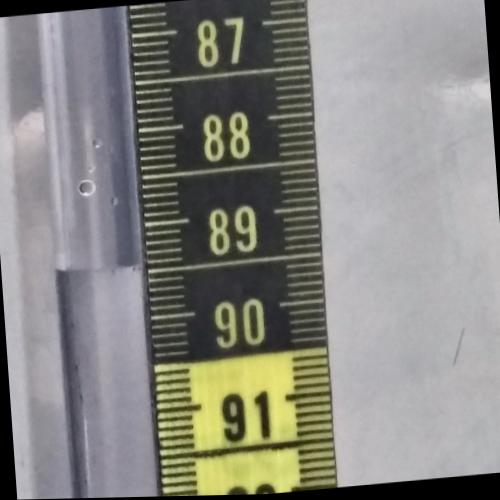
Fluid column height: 89.4 cm